Легкий теплопроводящий поршень $A$ и тяжелый теплонепроводящий поршень $B$ делят вертикально расположенный цилиндр на два отсека (см. рисунок).  Высота каждого отсека $L=40~см$, и в каждом из них находится $1~моль$ идеального одноатомного газа. Первоначально система находится в тепловом равновесии. Затем газ медленно нагревают, сообщая ему количество теплоты $Q=200~Дж$.
Определите наименьшую силу трения между поршнем $A$ и стенками сосуда, при которой поршень $A$ еце останется неподвижным. Поршень $B$ может перемещаться без трения.
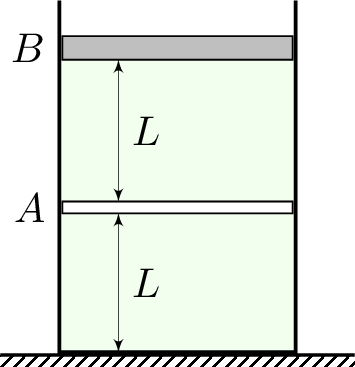
Решение: Пусть $T_{1}$ и $T_{2}$ — температура газа до и после нагревания, $S$ площадь поршней. Давление в верхнем отсеке не меняется и равно\begin{equation}p_{1}=\frac{R T_{1}}{L S}.\tag1\end{equation}Давление в нижнем отсеке увеличится и станет равным\begin{equation}p_{2}=\frac{R T_{2}}{L S}.\tag2\end{equation}Минимальная сила трения, при которой поршень $A$ останется неподвижным, равна\begin{equation}F=(p_{2}-p_{1}) S=R(T_{2}-T_{1}) / L.\tag3\end{equation}Процесс в нижнем отсеке изохорический, а в верхнем — изобарический, поэтому\begin{equation}\begin{array}{l}Q_{нижн}=C_{V}(T_{2}-T_{1})\\Q_{верх}=(C_{V}+R)(T_{2}-T_{1})\end{array}\tag4\end{equation}Здесь $C_{V}=\frac{3 R}{2}$ — молярная теплоемкость идеального одноатомного газа при постоянном объеме, $C_{V}+R=\frac{5 R}{2}$ — при постоянном давлении. Таким образом, всего подведено энергии\begin{equation}Q=4 R(T_{2}-T_{1}).\tag5\end{equation}Из уравнений $(3)$ и $(5)$ получаем ответ:\begin{equation}F=\frac{Q}{4 L}=125~Н.\tag6\end{equation}
Ответ: $$ F=\frac{Q}{4 L}=125~Н. $$
Темы:
T, Термодинамика, Всероссийские, Теплота, Трение